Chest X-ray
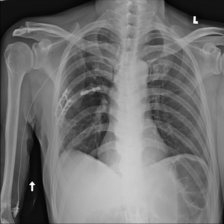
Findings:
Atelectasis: negative
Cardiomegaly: negative
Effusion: negative
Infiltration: positive
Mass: negative
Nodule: negative
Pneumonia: negative
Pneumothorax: negative
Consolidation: negative
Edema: negative
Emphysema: negative
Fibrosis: negative
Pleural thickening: negative
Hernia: negative